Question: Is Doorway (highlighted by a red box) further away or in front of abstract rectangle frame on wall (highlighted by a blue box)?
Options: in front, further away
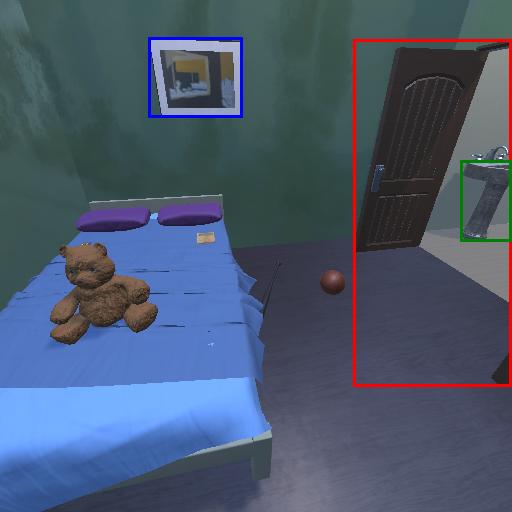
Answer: in front